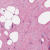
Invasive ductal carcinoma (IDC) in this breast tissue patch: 1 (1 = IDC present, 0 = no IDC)